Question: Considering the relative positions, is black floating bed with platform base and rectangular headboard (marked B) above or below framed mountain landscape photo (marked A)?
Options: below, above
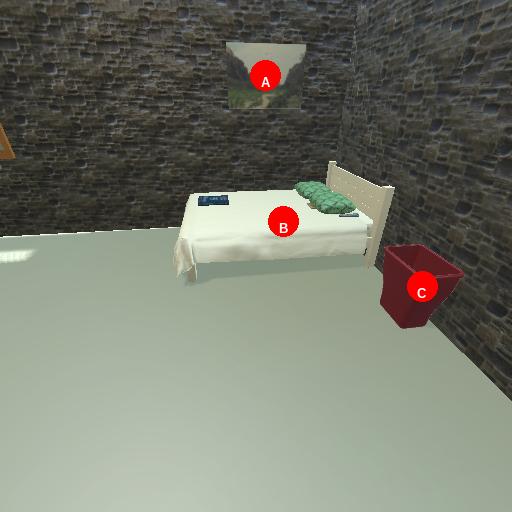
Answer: below